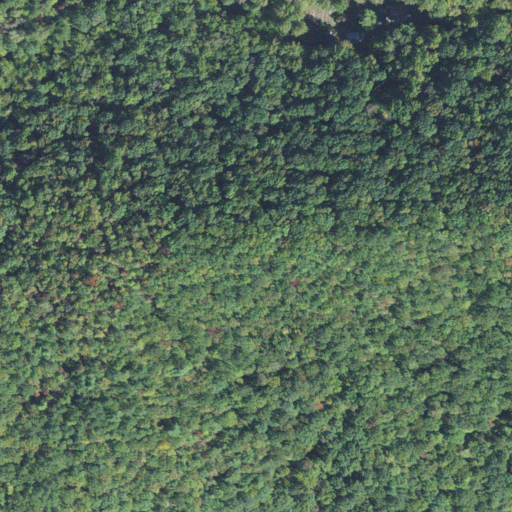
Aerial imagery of mountain in North Carolina named King Mountain containing deciduous forest and mixed forest